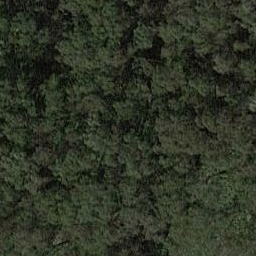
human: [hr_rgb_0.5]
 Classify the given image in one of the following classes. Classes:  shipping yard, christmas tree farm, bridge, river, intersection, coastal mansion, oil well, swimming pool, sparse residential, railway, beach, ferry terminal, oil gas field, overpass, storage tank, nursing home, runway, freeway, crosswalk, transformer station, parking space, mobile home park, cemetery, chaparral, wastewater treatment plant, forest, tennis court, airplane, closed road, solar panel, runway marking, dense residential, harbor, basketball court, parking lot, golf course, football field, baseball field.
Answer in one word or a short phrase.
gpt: forest